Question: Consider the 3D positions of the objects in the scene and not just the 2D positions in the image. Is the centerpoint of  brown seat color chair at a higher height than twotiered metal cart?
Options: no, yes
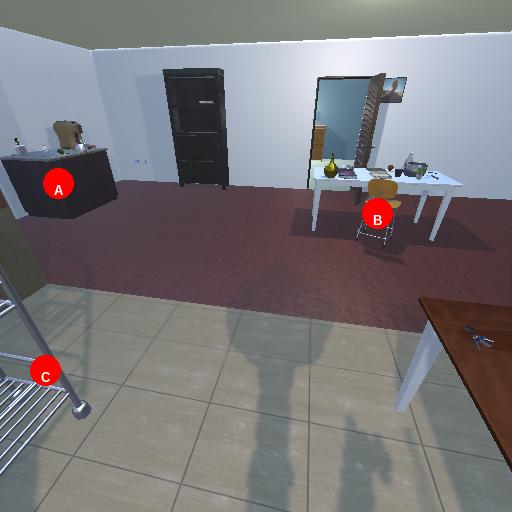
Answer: no